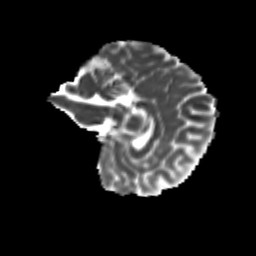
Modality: MD
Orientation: sagittal
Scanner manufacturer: siemens
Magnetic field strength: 3 T
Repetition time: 9.2 s
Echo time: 0.084 s